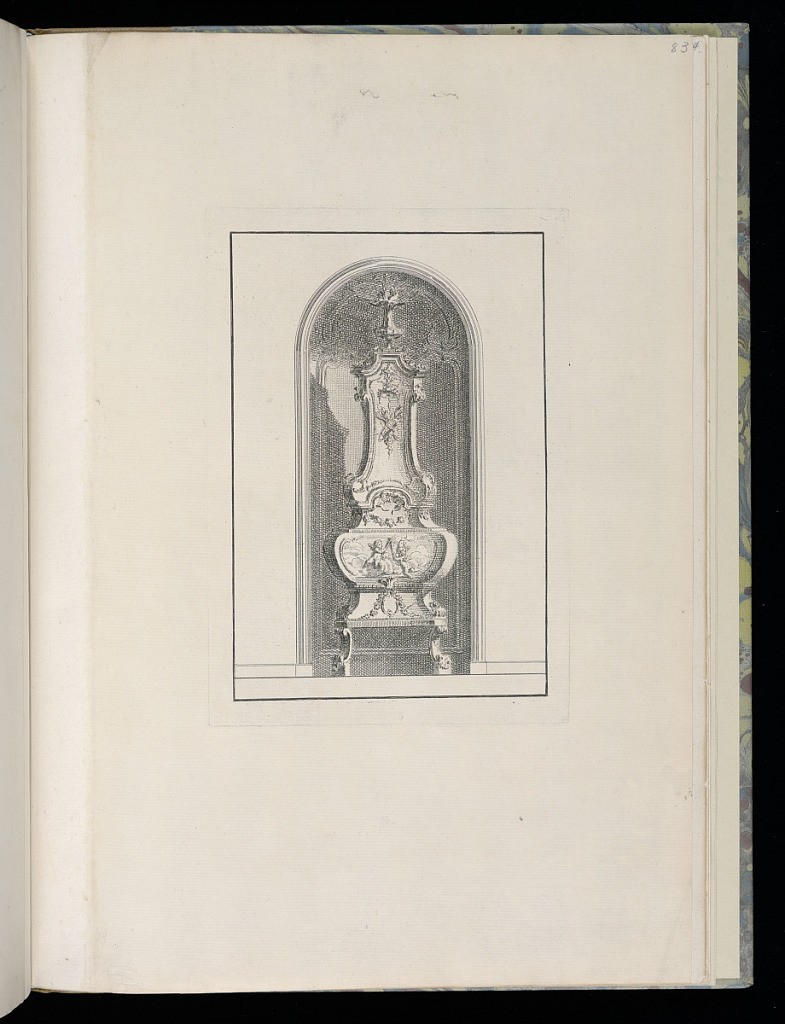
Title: Design for Ceramic Stove
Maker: François de Cuvilliés the Elder, Belgian, 1695 - 1768
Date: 1731–68
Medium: Engraving on paper
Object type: Bound print
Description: Design for an interior wall with a curved niche containing a ceramic stove. The central panel of the stove's decoration contains a scene of three winged putti amongst clouds, two of which hold flaming torches.